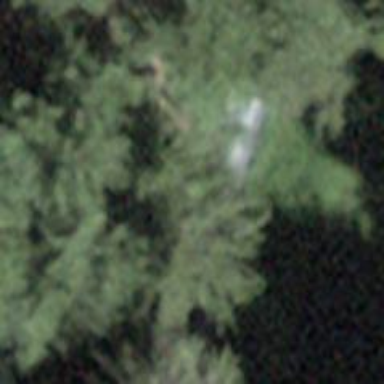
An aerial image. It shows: Bench.